Question: I have two plots displaying supply and demand, and one plot in which I have subtracted the demand from the supply to show the resulting asymmetry. I would like to shade the area between the x-axis and the negative part of the asymmetry, to show the extent of the deficit.
I currently use the following code:
'''
plot.asymmetry <- ggplot(data=df.overview.month,
aes(x=Date.Time, y=Asymmetry)) +
geom_area(data=subset(df.overview.month, Asymmetry < 0),
aes(x=Date.Time, y=Asymmetry))
'''
However - as could be expected - this does not shade the area between geom_line and the x-axis, but only between negative values of the asymmetry data, which is something else entirely, as shown in the resulting graph:

Is there any way to overcome this problem?
/Edit: some example data:
'''
time.initial <- as.POSIXct("2010-12-31 23:00:00", tz="GMT")
Date.Time<-vector()
for(i in 1:24) {
Date.Time[i] <- time.initial + i*3600
}
Demand<-vector()
for(i in 0:23) {
Demand[i+1] <- 155 + 20*sin((pi/12)*i - (pi/2)) + 10*sin((pi/4380)*i + (pi/2))
}
Supply<-vector()
for(i in 0:23) {
Supply[i+1] <- 165 + 5*sin((pi/4380)*i - (pi/2)) + rnorm(1, mean=0, sd=0.20*165)
}
df.overview.month <- data.frame(Date.Time, Demand, Supply, Asymmetry=Supply-Demand)
'''
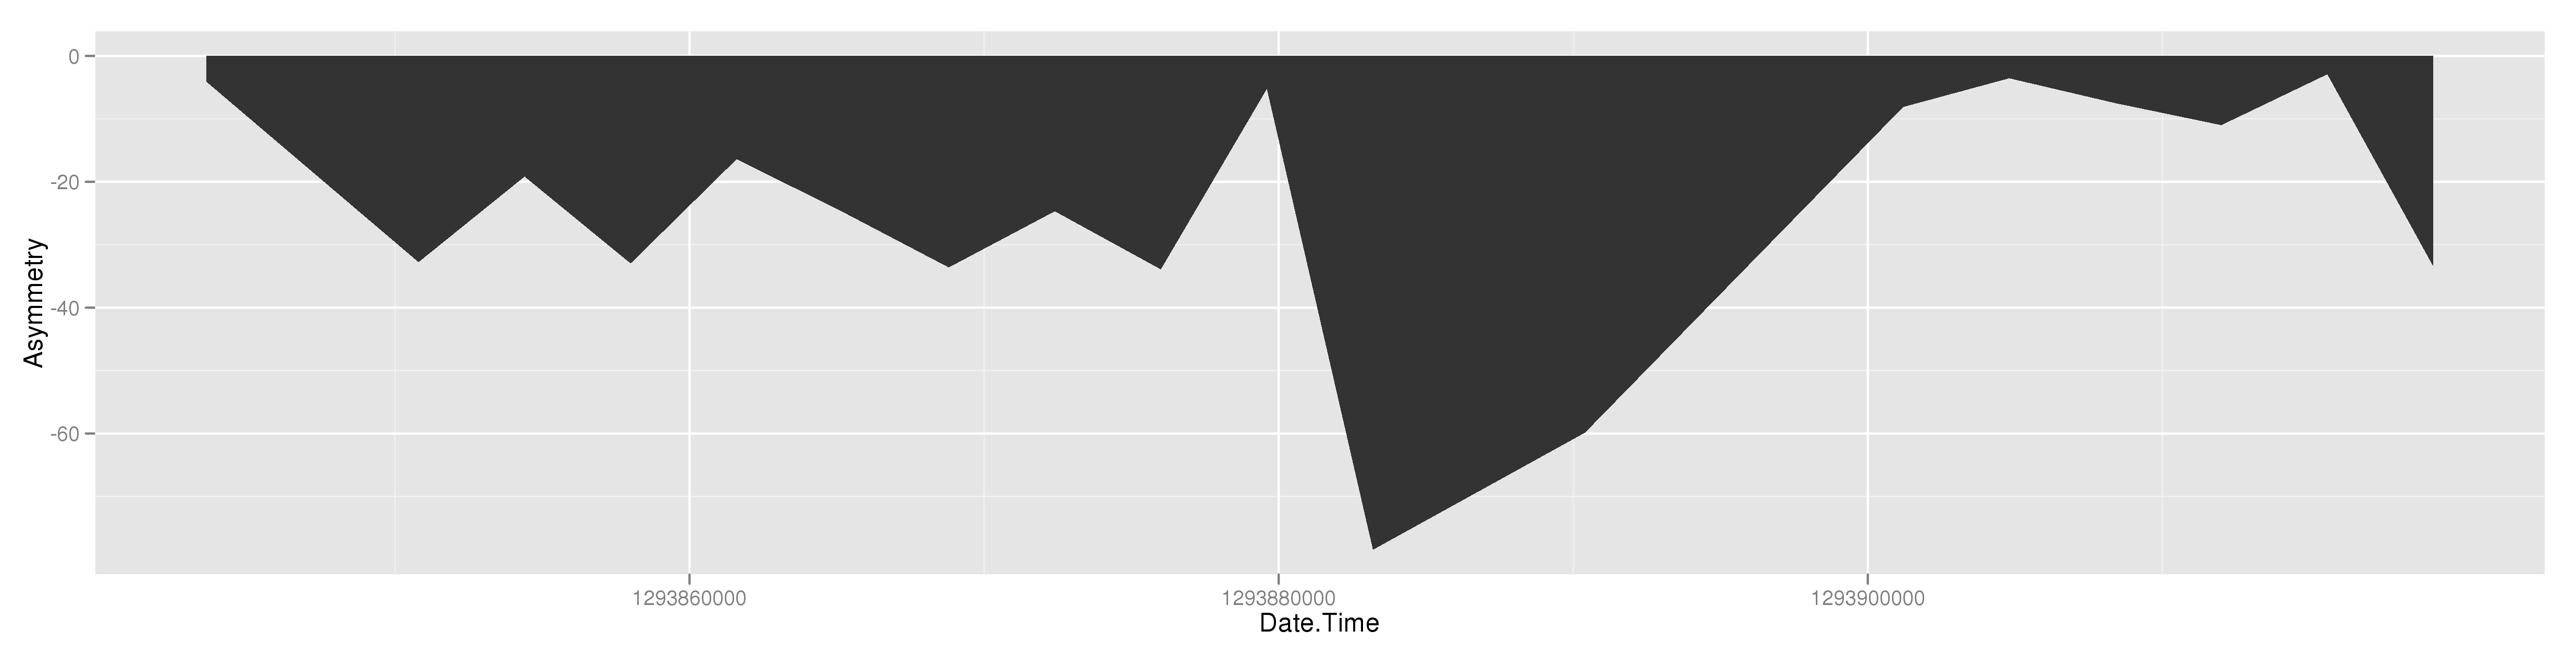
Answer: What about this as inspiration. Now you only need to add additional data points where the asymmetry is equal to zero (like @baptiste suggested). I create a new column which is 'NA' when the asymmetry is above zero, in this way no geom_ribbon will be drawn there. Just subsetting the data will not lead to the required plot.
'''
df.overview.month$Assym_ribbon = ifelse(df.overview.month$Asymmetry > 0,
NA,
df.overview.month$Asymmetry)
ggplot(aes(x = Date.Time, y = Asymmetry),
data = df.overview.month) +
geom_line() +
geom_ribbon(aes(ymin = 0, ymax = Assym_ribbon),
data = , fill = "red")
'''

Some additional notes about the way you constructed your example. The most important one is that R is vectorized. For example:
'''
set.seed(1)
Supply<-vector()
for(i in 0:23) {
Supply[i+1] <- 165 +
5*sin((pi/4380)*i -
(pi/2)) +
rnorm(1, mean=0, sd=0.20*165)
}
'''
is equivalent to:
'''
set.seed(1)
i = 0:23
Supply_vec <- 165 + 5*sin((pi/4380)*i -
(pi/2)) +
rnorm(length(i), mean=0, sd=0.20*165)
> all.equal(Supply_vec, Supply)
[1] TRUE
'''
In this case the reduction in code is modest, but in other (more realistic) settings using vectorization will save you dozens of lines of code.